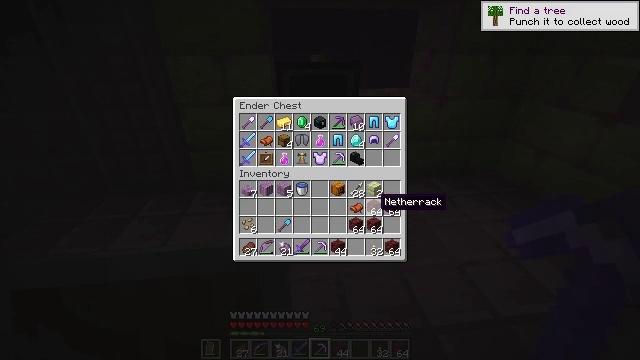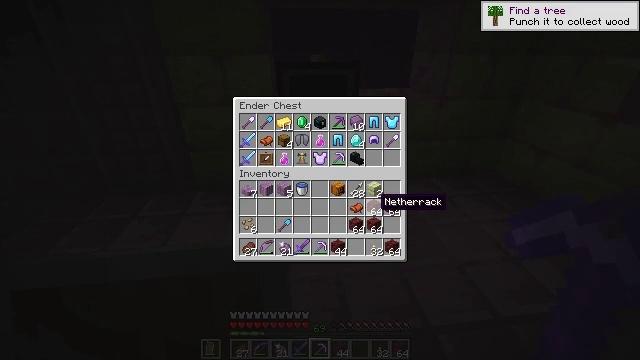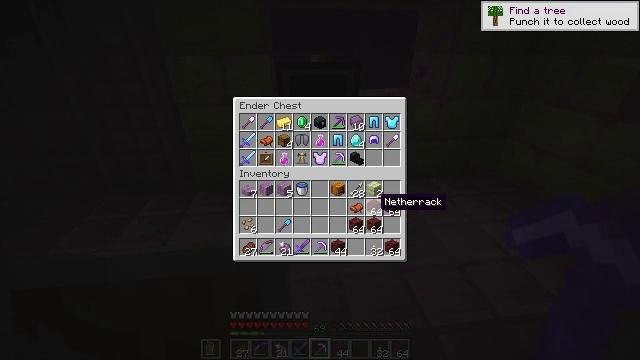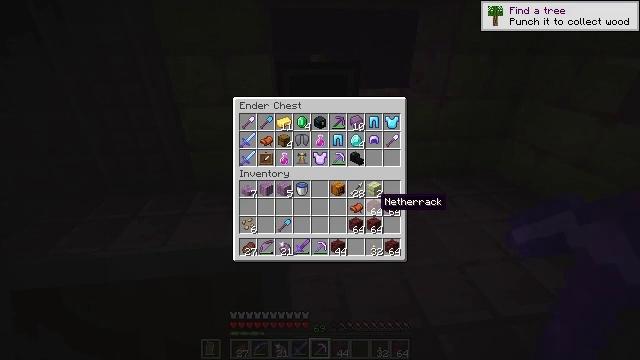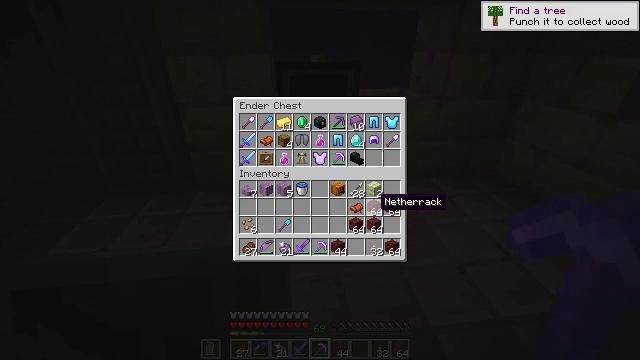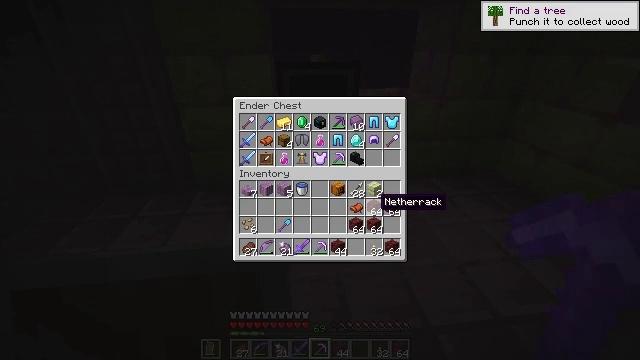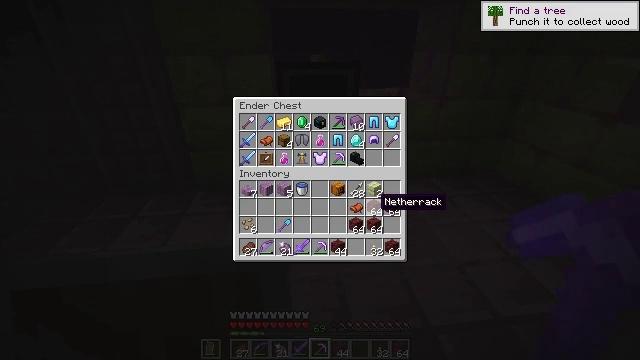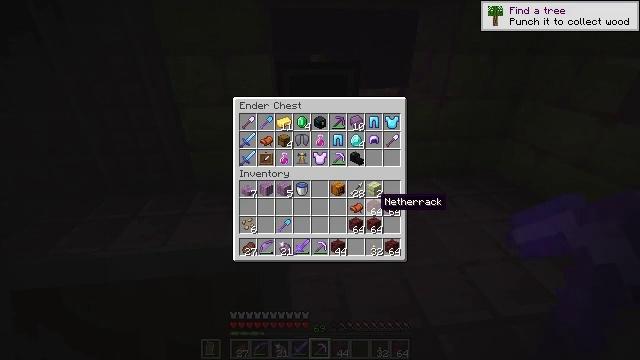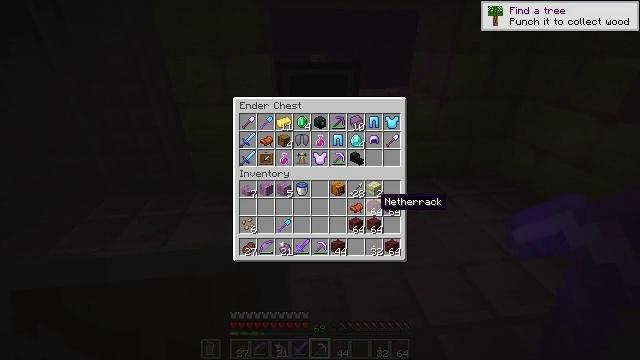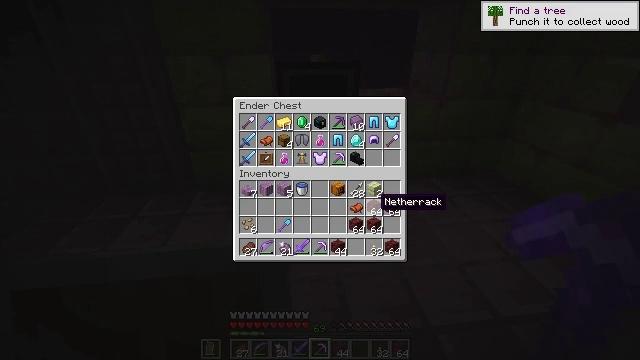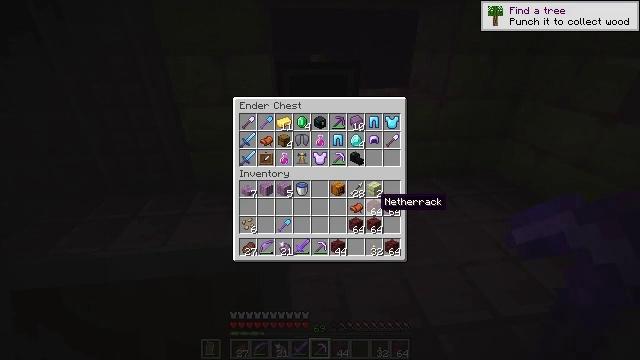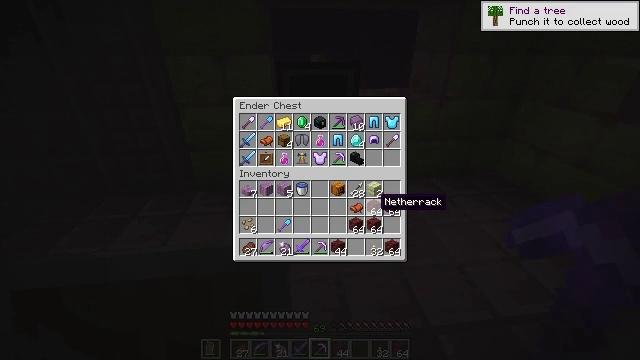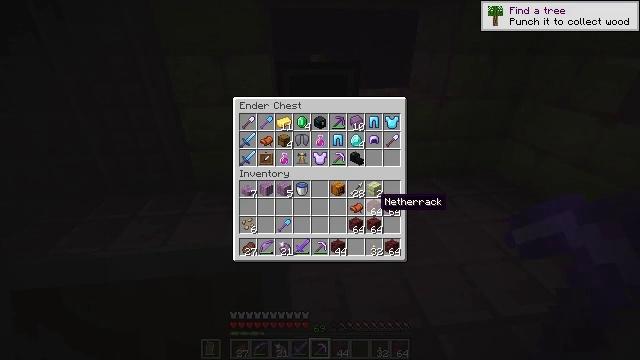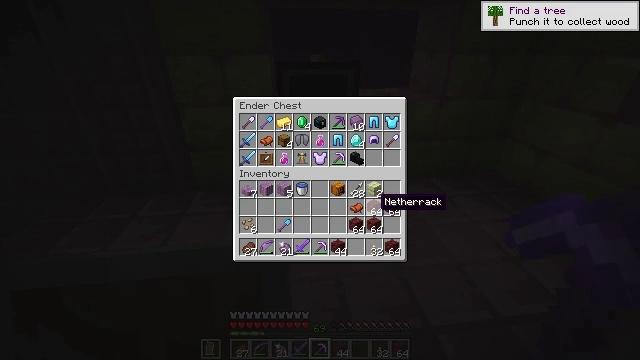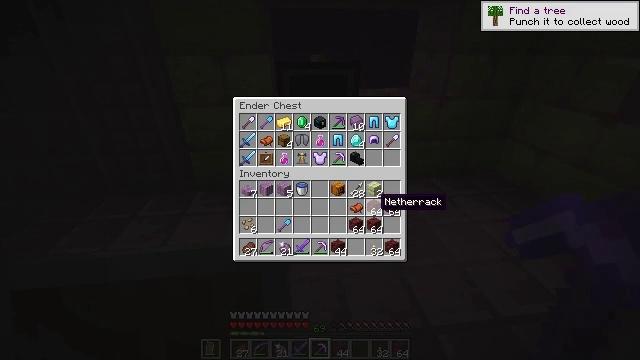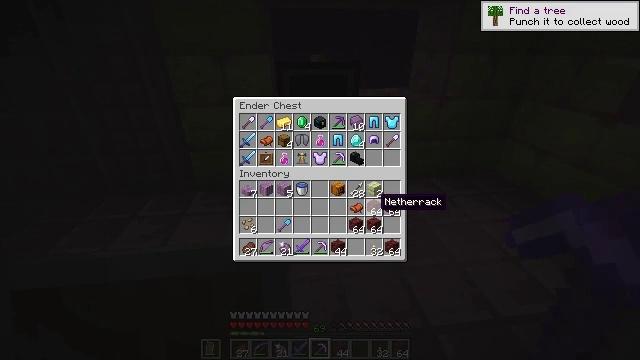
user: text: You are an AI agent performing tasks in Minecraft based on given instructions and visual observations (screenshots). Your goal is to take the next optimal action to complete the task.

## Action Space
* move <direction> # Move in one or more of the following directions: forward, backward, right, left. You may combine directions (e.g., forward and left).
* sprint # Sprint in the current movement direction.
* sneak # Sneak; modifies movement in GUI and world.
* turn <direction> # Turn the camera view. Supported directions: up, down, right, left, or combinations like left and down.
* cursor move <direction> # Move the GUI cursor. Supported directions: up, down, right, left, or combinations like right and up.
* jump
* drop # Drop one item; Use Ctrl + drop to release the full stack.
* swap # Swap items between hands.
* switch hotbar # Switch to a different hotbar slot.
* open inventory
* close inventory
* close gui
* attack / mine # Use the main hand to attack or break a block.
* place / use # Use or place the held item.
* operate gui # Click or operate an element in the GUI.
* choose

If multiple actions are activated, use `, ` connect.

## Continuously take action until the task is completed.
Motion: motion action
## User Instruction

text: Attack the ender chest to collect it.
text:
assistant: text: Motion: no_op
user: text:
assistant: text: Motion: no_op
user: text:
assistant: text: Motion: no_op
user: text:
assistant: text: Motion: no_op
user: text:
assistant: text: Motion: no_op
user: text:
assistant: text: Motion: no_op
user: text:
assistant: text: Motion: no_op
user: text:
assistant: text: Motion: no_op
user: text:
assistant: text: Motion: no_op
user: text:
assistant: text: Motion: no_op
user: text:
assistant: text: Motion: no_op
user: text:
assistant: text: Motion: no_op
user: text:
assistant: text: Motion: no_op
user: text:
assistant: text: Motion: no_op
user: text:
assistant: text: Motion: no_op
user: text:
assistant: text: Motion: no_op
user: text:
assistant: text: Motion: no_op
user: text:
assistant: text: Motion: no_op
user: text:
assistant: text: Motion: no_op
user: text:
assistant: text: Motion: no_op
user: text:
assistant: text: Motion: no_op
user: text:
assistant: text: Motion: no_op
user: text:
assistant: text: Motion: no_op
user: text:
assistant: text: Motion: no_op
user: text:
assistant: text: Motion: no_op
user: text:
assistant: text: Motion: no_op
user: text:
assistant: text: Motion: no_op
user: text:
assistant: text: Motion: turn left
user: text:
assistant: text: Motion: sneak, turn left
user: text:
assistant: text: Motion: sneak, turn left